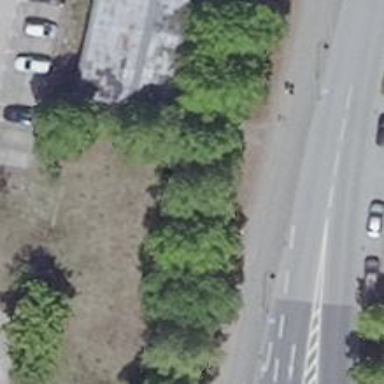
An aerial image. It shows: Row of deciduous broadleaved trees.